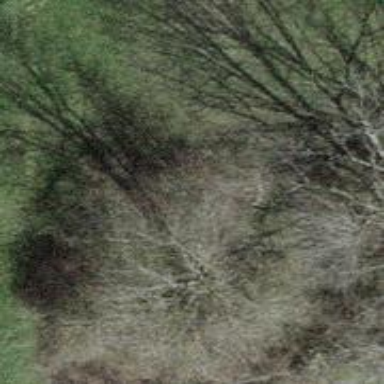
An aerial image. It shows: Row of trees in natural setting.